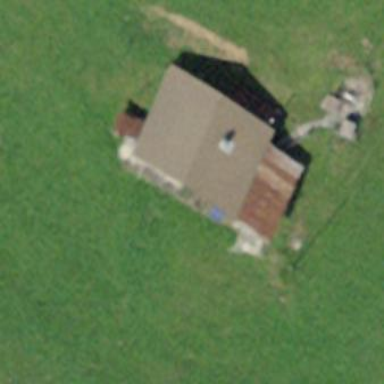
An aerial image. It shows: Barn.